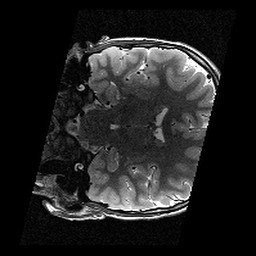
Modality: T2w
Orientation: coronal
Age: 11
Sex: male
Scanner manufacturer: siemens
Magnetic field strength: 3 T
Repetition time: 9.23 s
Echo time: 0.067 s